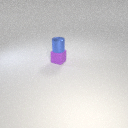
small blue metal cylinder above small purple rubber cube